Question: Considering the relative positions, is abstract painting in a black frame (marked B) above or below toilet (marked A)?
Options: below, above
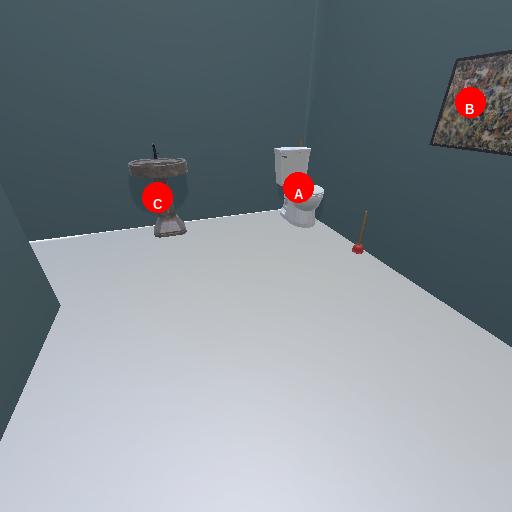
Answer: below